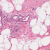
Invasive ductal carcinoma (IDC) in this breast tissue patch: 0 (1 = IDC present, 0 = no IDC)